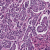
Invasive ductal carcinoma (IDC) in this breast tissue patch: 1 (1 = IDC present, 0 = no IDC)